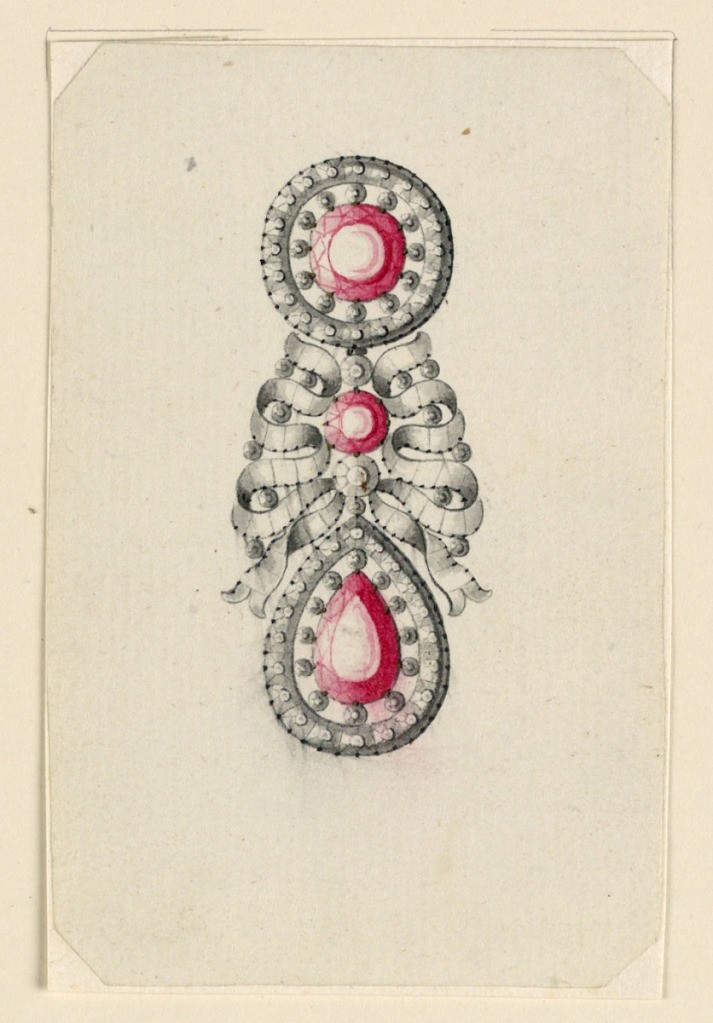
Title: Design for an Earring
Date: late 18th century
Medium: Pen and black ink, brush and gray, red watercolor on paper
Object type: Drawing
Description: Jewelry design for an earring. The central diamonds of the disk and the drop are red, as is the diamond in the middle of the central part, framed by two vertically disposed scrolls of ribbons. Bevelled corners.